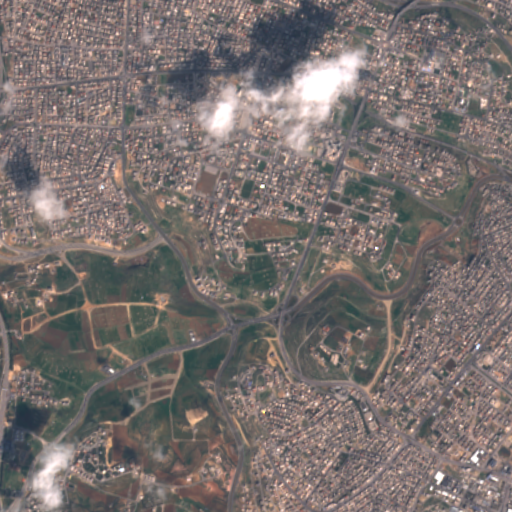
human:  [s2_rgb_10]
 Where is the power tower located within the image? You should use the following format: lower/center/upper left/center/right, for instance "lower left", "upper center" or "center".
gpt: The power tower is located in the lower left of the image.
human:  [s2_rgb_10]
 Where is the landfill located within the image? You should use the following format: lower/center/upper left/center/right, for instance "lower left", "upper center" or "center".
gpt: There is no landfill in the image.